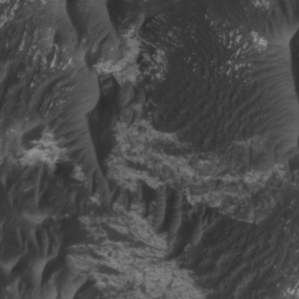
Label: non_frost